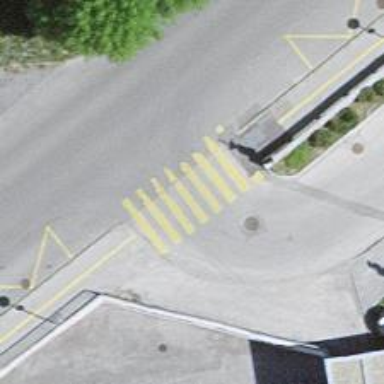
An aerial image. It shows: Marked zebra crossing on the road.